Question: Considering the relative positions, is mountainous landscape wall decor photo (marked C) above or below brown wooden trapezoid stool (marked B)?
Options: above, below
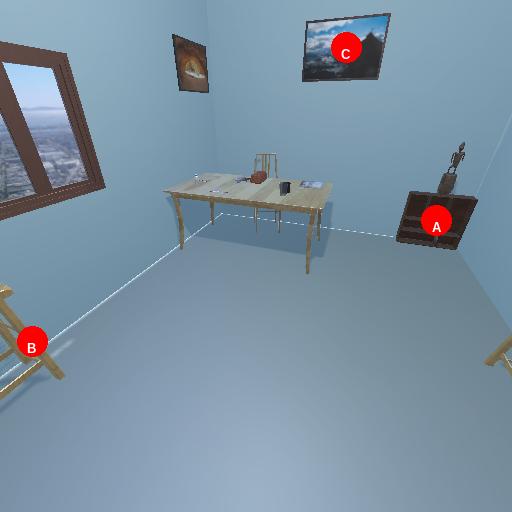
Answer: above